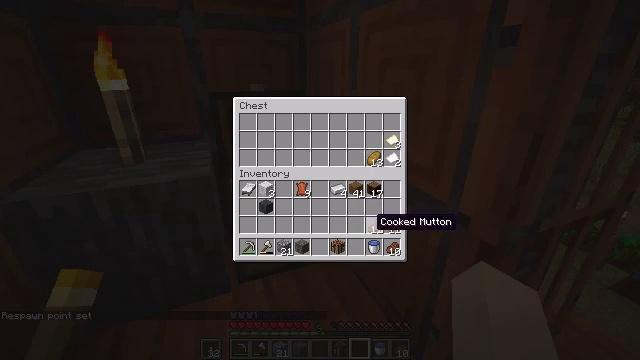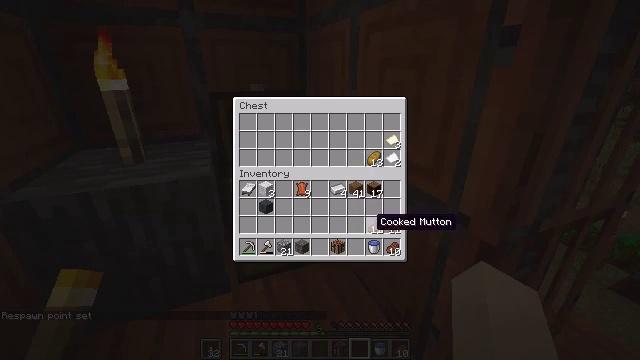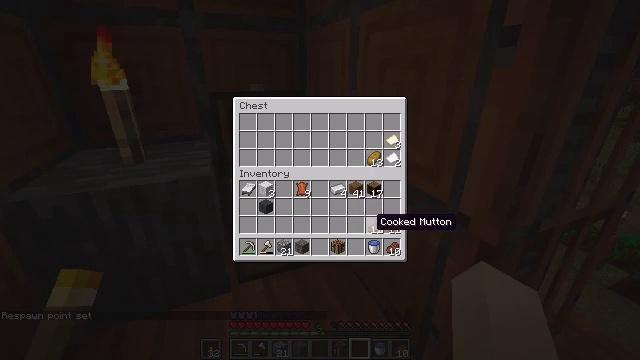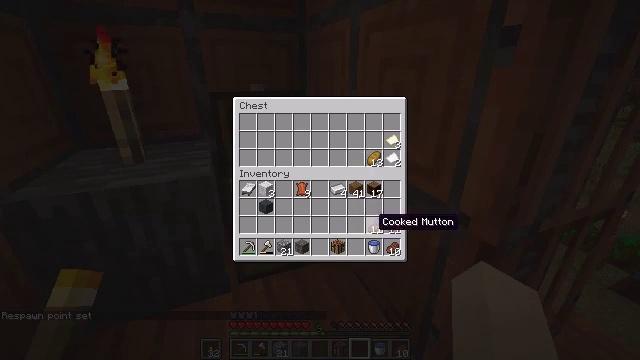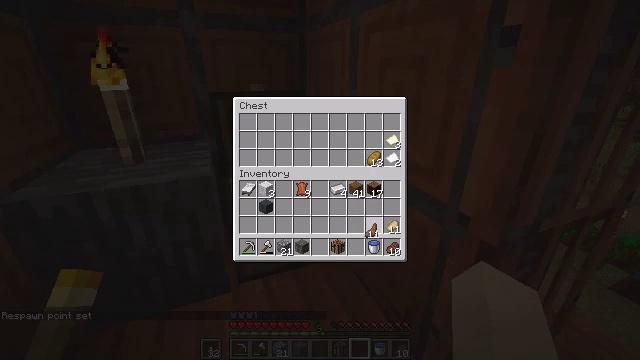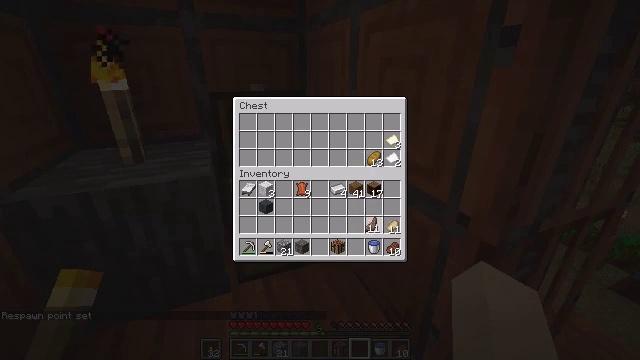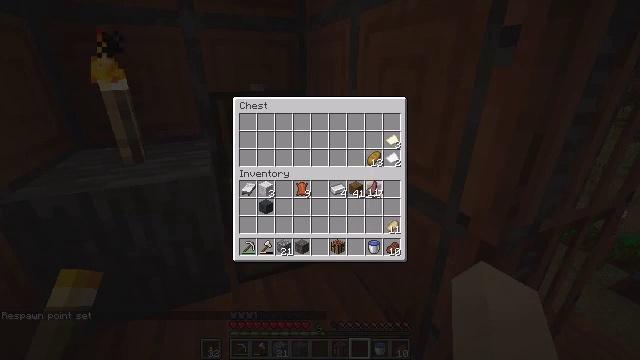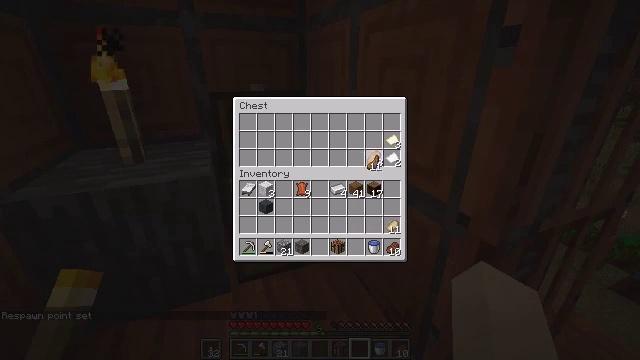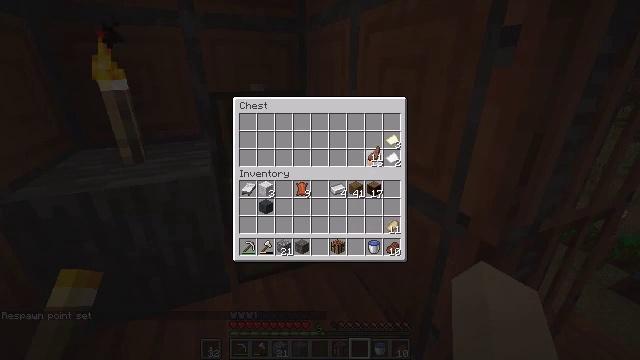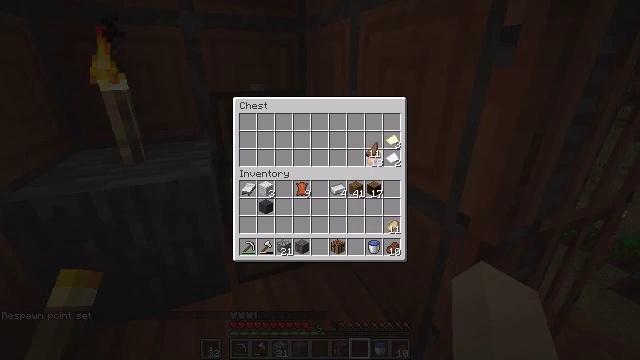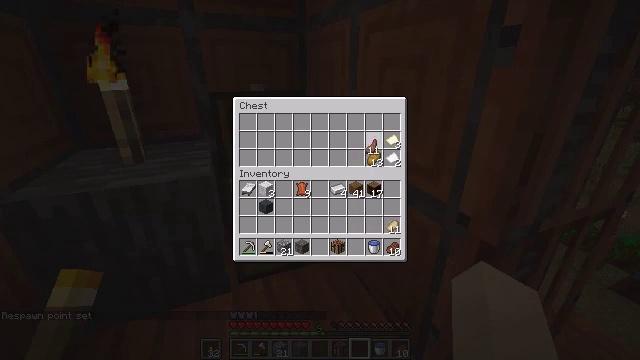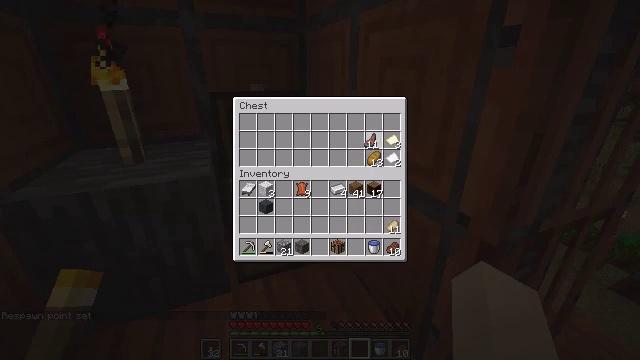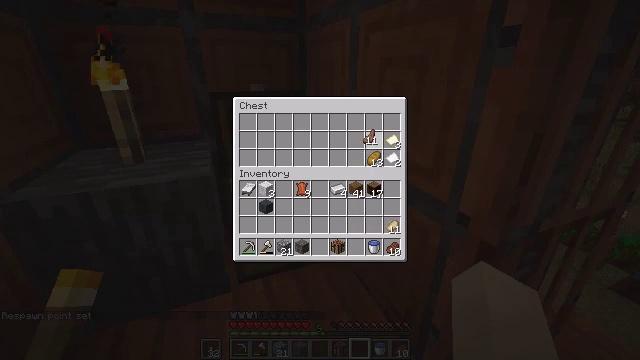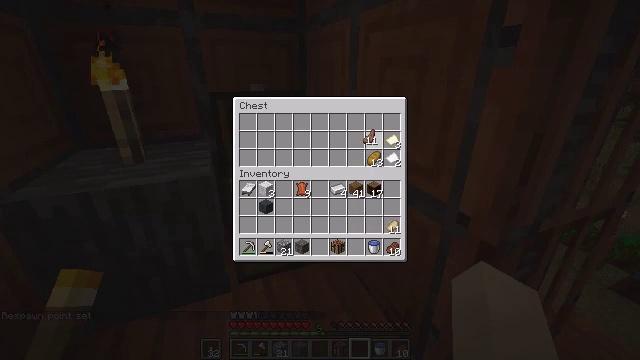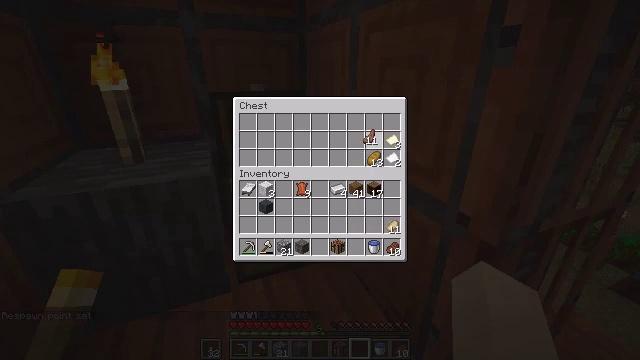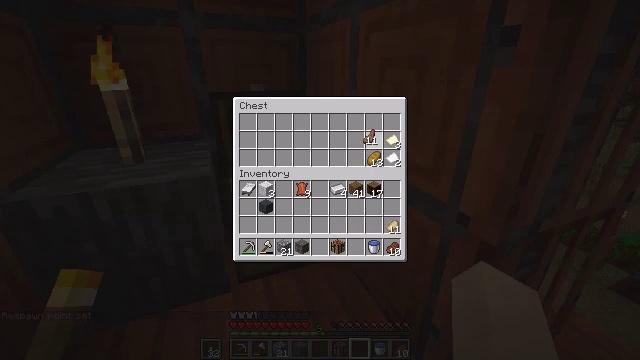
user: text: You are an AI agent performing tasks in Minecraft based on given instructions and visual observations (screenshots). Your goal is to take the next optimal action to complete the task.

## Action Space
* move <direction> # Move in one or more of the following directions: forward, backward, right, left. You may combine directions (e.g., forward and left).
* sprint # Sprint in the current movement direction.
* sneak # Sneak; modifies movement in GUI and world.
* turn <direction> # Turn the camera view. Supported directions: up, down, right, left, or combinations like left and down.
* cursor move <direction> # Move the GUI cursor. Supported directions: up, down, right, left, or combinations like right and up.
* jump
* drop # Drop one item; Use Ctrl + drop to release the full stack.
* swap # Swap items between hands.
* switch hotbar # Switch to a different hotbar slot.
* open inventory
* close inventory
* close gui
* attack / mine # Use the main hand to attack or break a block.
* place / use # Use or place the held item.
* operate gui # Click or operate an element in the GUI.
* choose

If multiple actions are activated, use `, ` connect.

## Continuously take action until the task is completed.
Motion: motion action
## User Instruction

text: Break the acacia slab from the floor.
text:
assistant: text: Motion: no_op
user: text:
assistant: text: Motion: no_op
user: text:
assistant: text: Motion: no_op
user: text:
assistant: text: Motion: operate gui
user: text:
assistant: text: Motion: operate gui
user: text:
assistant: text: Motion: cursor move up
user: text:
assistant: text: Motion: cursor move up
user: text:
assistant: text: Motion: cursor move up
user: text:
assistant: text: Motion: no_op
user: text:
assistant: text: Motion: no_op
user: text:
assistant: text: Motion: no_op
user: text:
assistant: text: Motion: no_op
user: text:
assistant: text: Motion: no_op
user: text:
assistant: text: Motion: operate gui
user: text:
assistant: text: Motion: operate gui
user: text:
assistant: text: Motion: operate gui
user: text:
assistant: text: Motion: no_op
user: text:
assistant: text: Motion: no_op
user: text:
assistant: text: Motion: no_op
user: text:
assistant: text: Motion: no_op
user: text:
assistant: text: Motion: no_op
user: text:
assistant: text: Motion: no_op
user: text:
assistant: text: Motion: cursor move down
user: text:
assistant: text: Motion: cursor move left and down
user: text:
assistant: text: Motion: no_op
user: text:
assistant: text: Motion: no_op
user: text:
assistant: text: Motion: no_op
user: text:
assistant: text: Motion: cursor move left
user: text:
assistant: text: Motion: cursor move left and down
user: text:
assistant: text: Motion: no_op